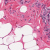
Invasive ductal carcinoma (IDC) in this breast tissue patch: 0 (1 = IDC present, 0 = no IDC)